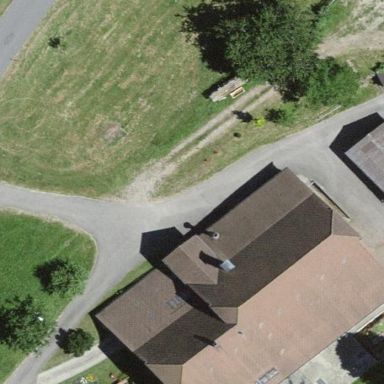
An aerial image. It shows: Farm building.